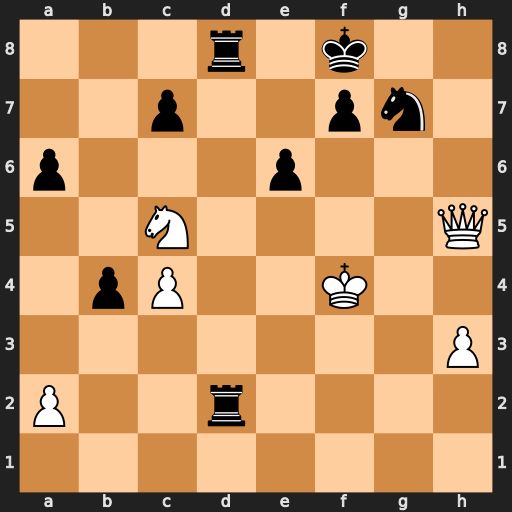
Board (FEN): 3r1k2/2p2pn1/p3p3/2N4Q/1pP2K2/7P/P2r4/8
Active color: w
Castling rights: -
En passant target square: -
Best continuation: Qh8+ Ke7 Qxg7